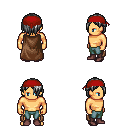
a pixel art fantasy rpg character, male body template, human, tanned skin, brown cape, teal pants, gray bangs hairstyle, red bandana, maroon shoes, four views (front, back, left, right), 2x2 character sprite sheet, small pixel art, hard edges, no anti-aliasing